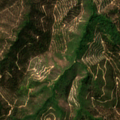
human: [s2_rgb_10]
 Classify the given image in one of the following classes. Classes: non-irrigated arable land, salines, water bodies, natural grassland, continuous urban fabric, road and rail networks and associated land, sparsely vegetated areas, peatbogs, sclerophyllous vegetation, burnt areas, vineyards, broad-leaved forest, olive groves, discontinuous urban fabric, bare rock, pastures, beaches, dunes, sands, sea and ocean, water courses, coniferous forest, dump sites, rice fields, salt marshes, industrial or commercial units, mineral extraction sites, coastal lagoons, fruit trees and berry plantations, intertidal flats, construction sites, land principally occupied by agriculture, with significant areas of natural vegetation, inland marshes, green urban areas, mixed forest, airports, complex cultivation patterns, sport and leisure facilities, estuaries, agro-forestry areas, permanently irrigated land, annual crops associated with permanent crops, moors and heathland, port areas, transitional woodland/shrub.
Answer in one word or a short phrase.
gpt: broad-leaved forest